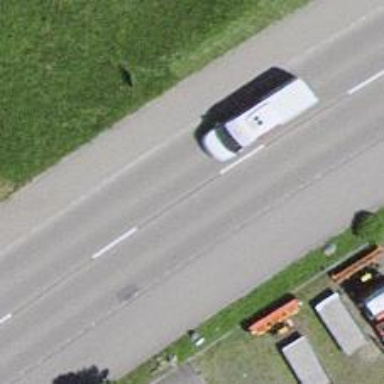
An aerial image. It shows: Primary highway with cycle track.